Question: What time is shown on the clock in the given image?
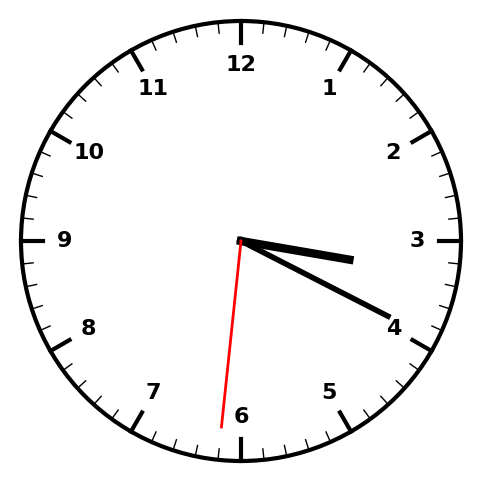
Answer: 03:19:31